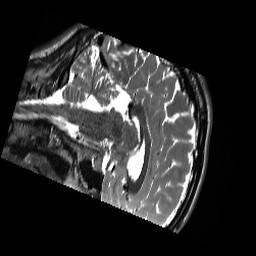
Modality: T2w
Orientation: sagittal
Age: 21
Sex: male